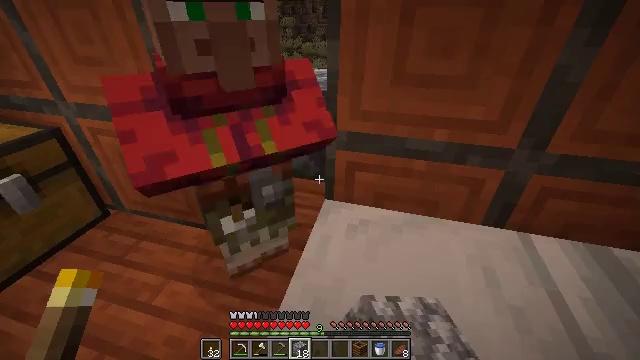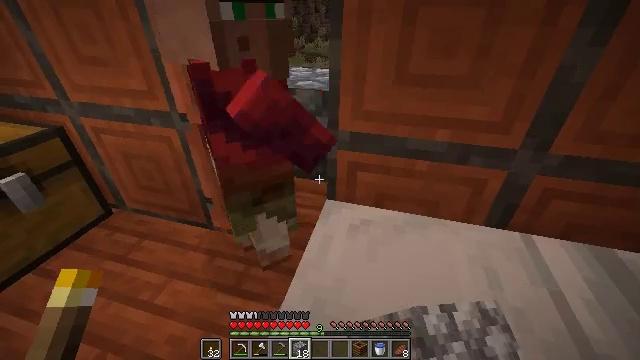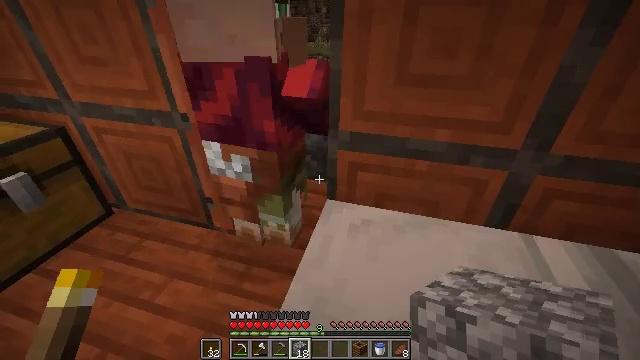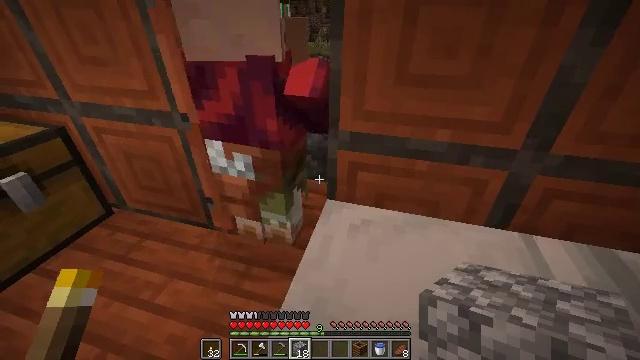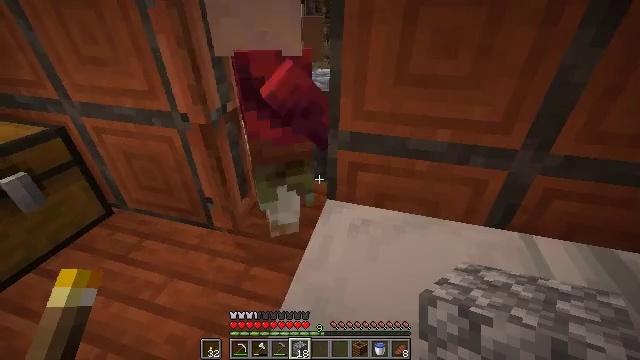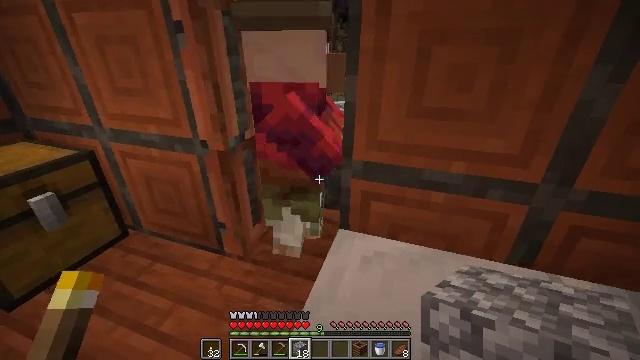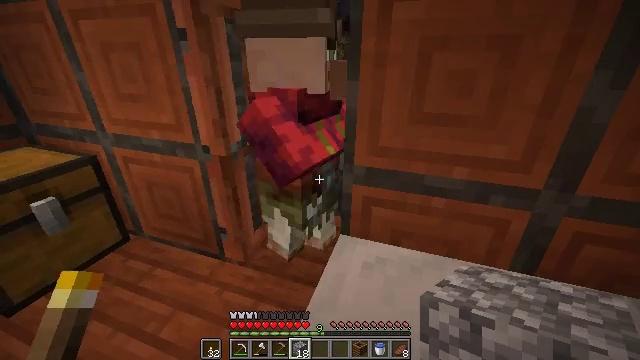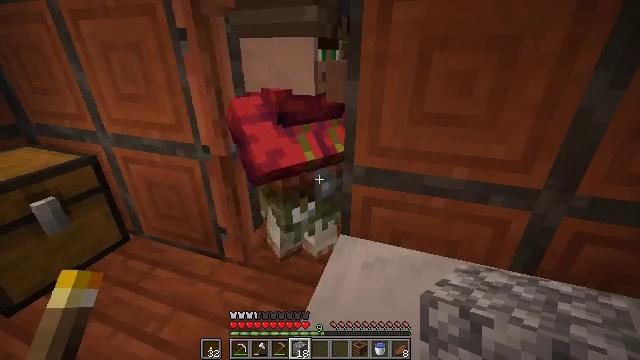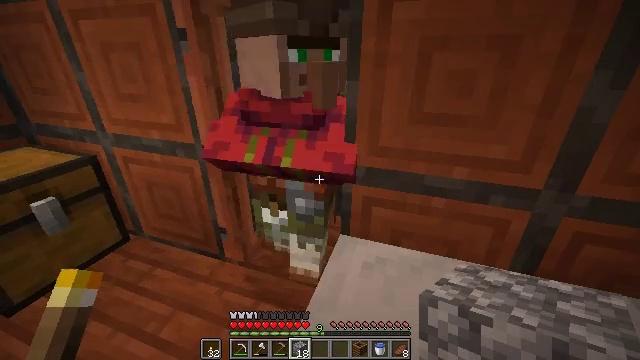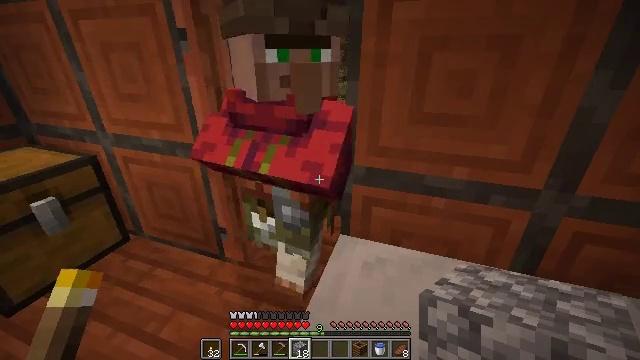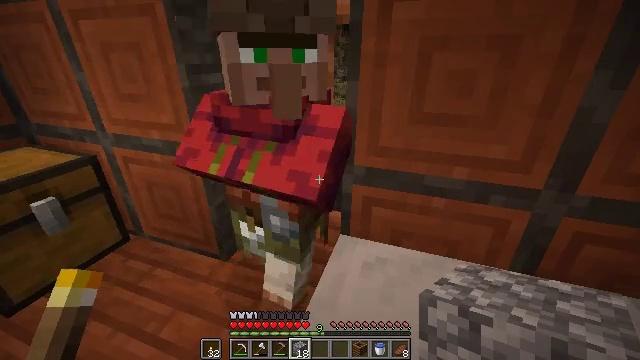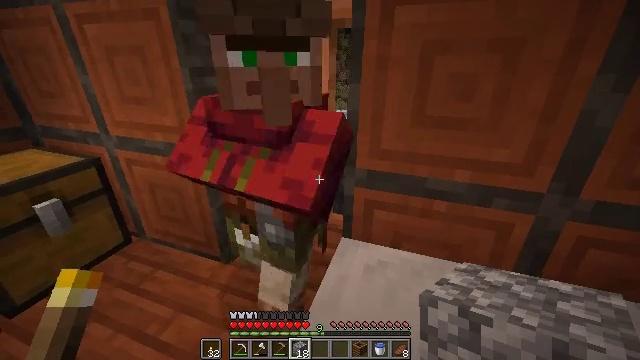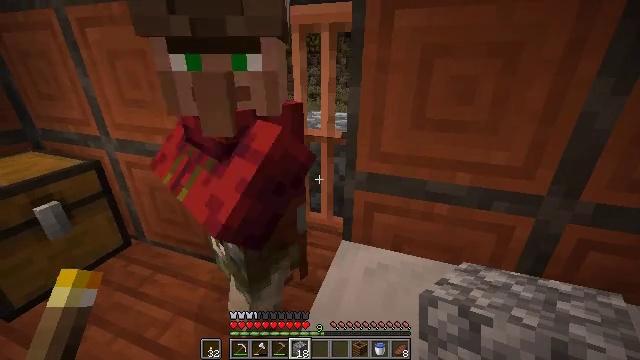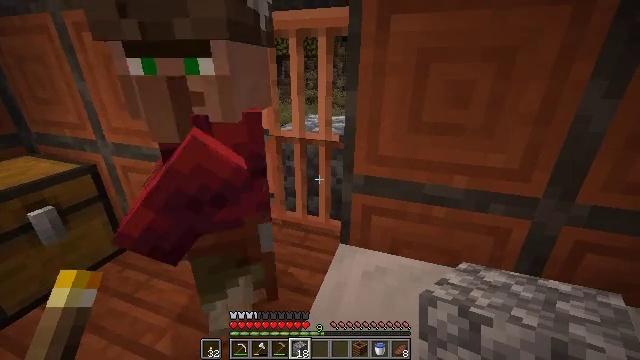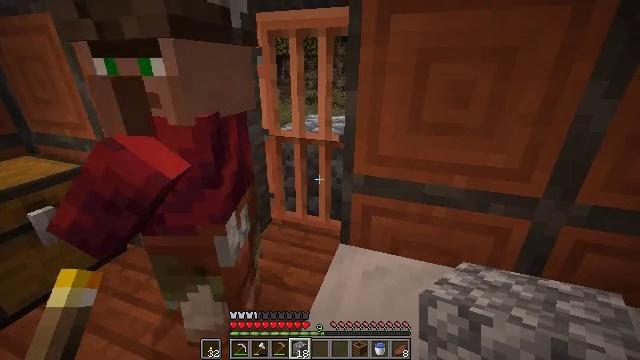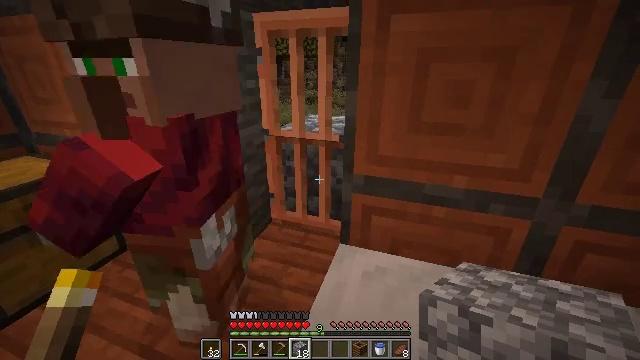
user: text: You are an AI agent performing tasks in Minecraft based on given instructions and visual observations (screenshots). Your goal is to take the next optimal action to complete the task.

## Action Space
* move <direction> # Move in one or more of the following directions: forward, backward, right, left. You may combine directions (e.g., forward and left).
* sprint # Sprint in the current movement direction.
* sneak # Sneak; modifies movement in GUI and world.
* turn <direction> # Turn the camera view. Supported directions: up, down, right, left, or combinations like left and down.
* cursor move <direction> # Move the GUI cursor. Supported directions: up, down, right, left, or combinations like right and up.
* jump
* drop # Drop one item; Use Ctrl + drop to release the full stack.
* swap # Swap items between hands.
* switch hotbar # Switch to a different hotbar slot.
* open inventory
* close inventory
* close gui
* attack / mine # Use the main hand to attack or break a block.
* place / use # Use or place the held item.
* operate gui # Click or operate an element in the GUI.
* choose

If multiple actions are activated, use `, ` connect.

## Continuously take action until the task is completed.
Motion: motion action
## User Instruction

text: Gather the cartography table from its current location.
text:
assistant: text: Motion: no_op
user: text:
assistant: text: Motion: no_op
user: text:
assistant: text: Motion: no_op
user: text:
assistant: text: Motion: no_op
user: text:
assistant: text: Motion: turn left and up
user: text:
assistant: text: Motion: turn up
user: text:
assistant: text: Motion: no_op
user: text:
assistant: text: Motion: no_op
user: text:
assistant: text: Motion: no_op
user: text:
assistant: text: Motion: no_op
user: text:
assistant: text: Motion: no_op
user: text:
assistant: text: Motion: no_op
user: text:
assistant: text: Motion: no_op
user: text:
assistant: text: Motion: no_op
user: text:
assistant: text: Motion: no_op
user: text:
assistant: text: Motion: no_op
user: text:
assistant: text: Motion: no_op
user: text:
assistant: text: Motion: no_op
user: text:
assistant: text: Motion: turn left
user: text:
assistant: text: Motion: move back and move left, turn left
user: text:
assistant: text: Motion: move back and move left, turn left
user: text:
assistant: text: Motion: move back and move left
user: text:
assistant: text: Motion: move back and move left, turn right
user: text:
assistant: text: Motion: turn right
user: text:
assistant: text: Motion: turn left
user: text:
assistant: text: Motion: turn left and up
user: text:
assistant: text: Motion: turn up
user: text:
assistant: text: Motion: turn right
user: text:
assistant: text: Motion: turn right and up
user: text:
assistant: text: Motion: turn right and up